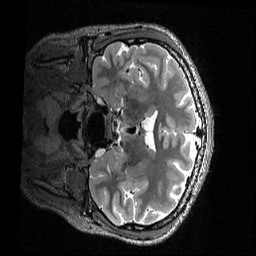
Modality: T2w
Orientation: coronal
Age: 22
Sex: female
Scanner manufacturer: siemens
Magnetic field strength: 3 T
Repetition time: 3.2 s
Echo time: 0.56 s